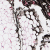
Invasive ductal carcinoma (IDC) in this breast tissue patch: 0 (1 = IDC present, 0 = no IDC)